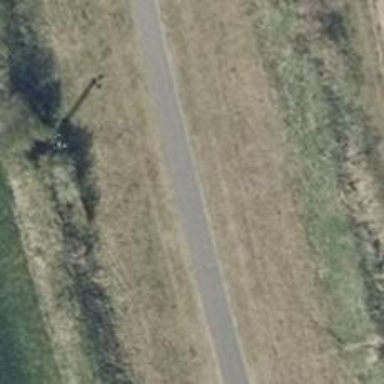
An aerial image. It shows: Abandoned railway track with gravel surface of grade 2.